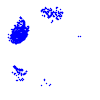
Particle: proton